Question: Am having some trouble hooking up instance variables in the visual object editor using Xcode4.
Have been able to connect the Whereami App Delegate to the mapView and activityIndicator, but for some reason, can't find the locationTitleField. Am also having trouble connecting the delegates back to the App Delegate.
What am I doing wrong?
Here is the code for Whereami App Delegate.h:
'''
#import <UIKit/UIKit.h>
#import <CoreLocation/CoreLocation.h>
#import <MapKit/MapKit.h>
@interface WhereamiAppDelegate : NSObject <UIApplicationDelegate,CLLocationManagerDelegate> {
UIWindow *window;
CLLocationManager *locationManager;
IBOutlet MKMapView *mapView;
IBOutlet UIActivityIndicatorView *activityIndicator;
IBOutlet UITextView *locationTitleField;
}
@property (nonatomic, retain) IBOutlet UIWindow *window;
@end
'''
Whereami App Delegate.m
'''
#import "WhereamiAppDelegate.h"
@implementation WhereamiAppDelegate
@synthesize window=_window;
- (BOOL)application:(UIApplication *)application didFinishLaunchingWithOptions:(NSDictionary *)launchOptions
{
// Override point for customization after application launch.
//-- Create location manager object --
locationManager = [[CLLocationManager alloc] init];
//-- Make this instance of WhereamiAppDelegate the delegate
//-- It will sends its messages to our Whereami delegate.
[locationManager setDelegate:self];
//-- We want all results from the location manager--
[locationManager setDistanceFilter:kCLDistanceFilterNone];
//-- And we want it to be as accurate as possible--
//-- Regardless of how much time/power it takes --
[locationManager setDesiredAccuracy:kCLLocationAccuracyBest];
//-- Tell our location manager to start looking for its location
//-- immediately
[locationManager startUpdatingLocation];
[self.window makeKeyAndVisible];
return YES;
}
- (void)locationManager:(CLLocationManager *)manager
didFailWithError:(NSError *)error
{
NSLog(@"Could not find location: %@", error);
}
- (void)locationManager:(CLLocationManager *)manager
didUpdateToLocation:(CLLocation *)newLocation
fromLocation:(CLLocation *)oldLocation
{
NSLog(@"%@", newLocation);
}
'''
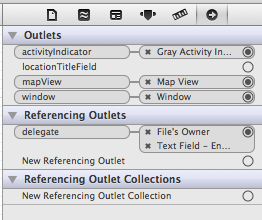
Answer: Try making them properties instead of iVars ...
'''
@interface WhereamiAppDelegate : NSObject <UIApplicationDelegate,CLLocationManagerDelegate>
@property (nonatomic, retain) IBOutlet CLLocationManager *locationManager;
@property (nonatomic, retain) IBOutlet MKMapView *mapView;
@property (nonatomic, retain) IBOutlet UIActivityIndicatorView *activityIndicator;
@property (nonatomic, retain) IBOutlet UITextView *locationTitleField;
@property (nonatomic, retain) IBOutlet UIWindow *window;
@end
'''
and don't forget to synthesize them
'''
@synthesize locationManager = _locationManager;
@synthesize mapView = _mapView;
@synthesize activityIndicator = _activityIndicator;
@synthesize locationTitleField = _locationTitleField;
'''
I never use iVars for objects that appear in nib files; I tend to always use properties and have never experienced any issues with hooking up the outlets.